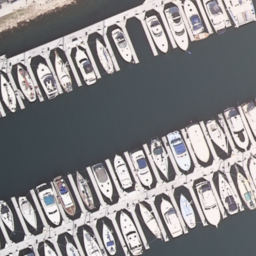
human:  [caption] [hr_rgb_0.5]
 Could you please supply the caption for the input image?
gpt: Lots of boats docked in lines at the harbor and the boats are closed to each other .

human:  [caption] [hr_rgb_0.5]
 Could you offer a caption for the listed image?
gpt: Lots of boats docked in lines at the harbor .

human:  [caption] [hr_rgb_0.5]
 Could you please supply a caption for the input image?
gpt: Many boats docked in lines at the harbor and the boats are closed to each other .

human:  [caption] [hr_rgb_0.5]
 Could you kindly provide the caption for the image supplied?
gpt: Many boats docked in lines at the harbor and the water is deep blue .

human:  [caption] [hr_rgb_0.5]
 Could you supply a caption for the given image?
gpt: Lots of boats docked in lines at the harbor .